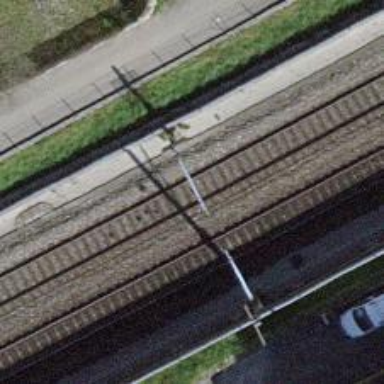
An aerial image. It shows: Railway signal.